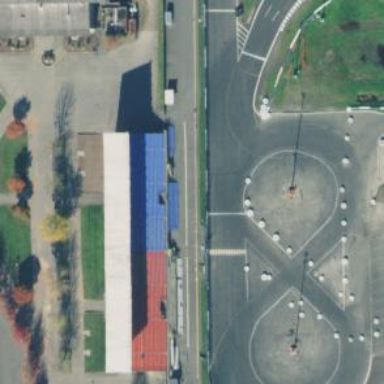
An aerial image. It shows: Asphalt raceway designed for motor sports.